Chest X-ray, AP view. Patient: 38 years old, sex F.
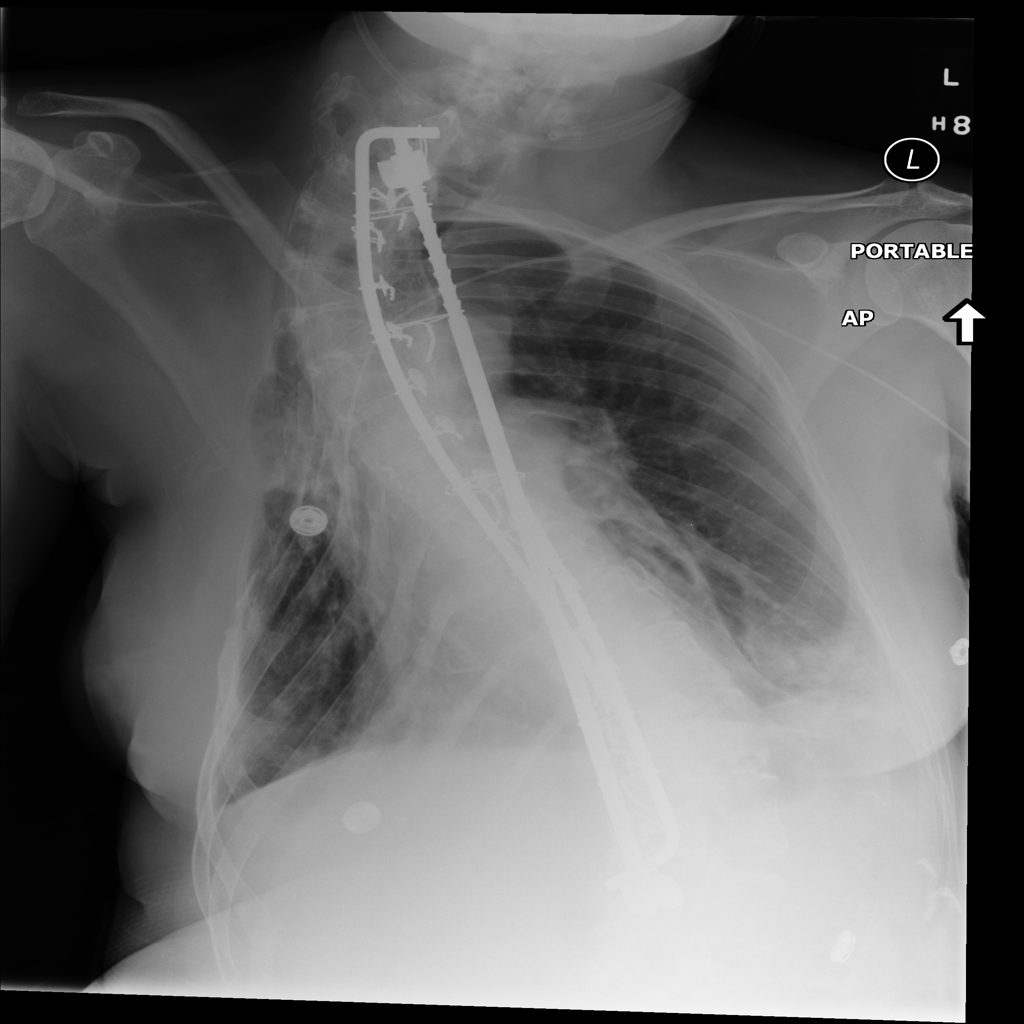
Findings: No Finding